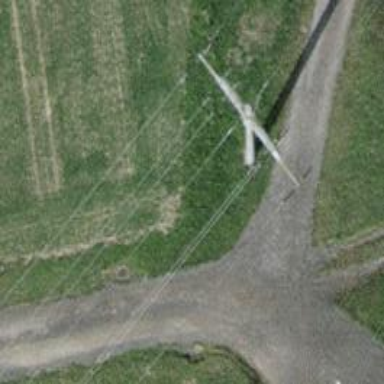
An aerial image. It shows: Power line is depicted.